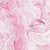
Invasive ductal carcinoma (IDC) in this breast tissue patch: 0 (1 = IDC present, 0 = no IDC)